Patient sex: F
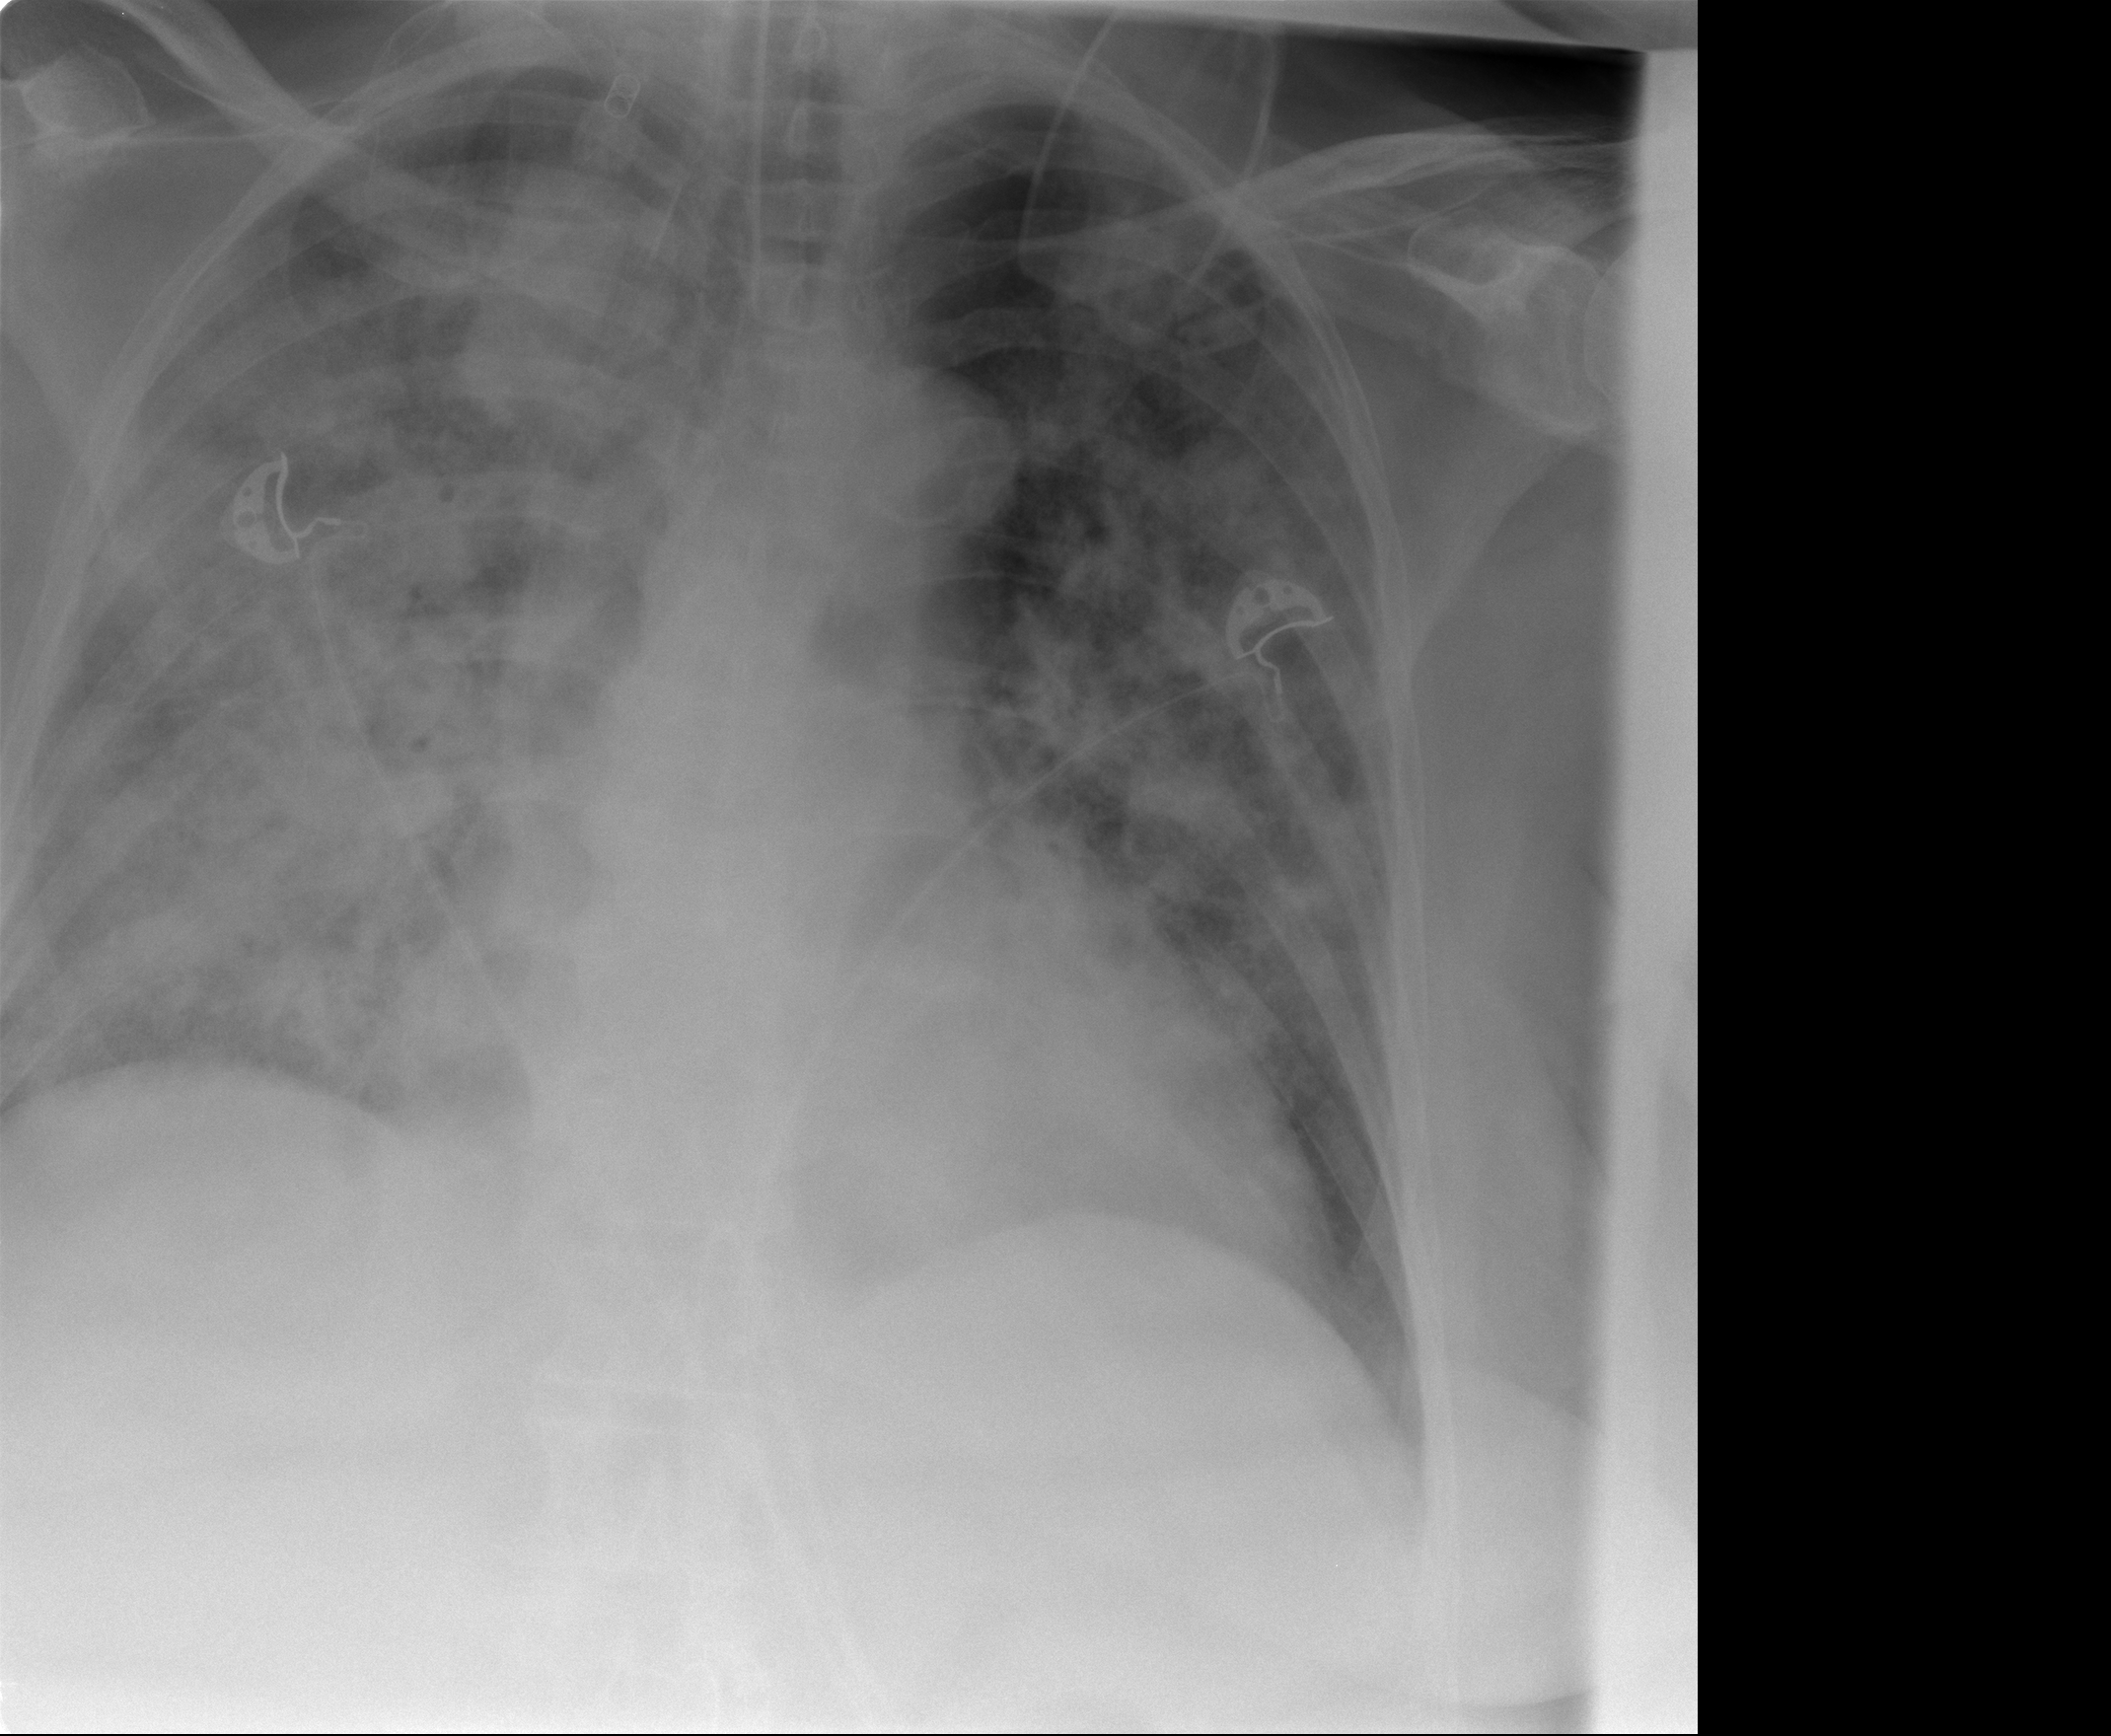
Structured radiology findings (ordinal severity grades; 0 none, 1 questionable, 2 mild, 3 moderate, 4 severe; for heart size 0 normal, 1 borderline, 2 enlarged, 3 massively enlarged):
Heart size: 2
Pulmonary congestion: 0
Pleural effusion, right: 0
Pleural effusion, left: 0
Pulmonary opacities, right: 4
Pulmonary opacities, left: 3
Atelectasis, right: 3
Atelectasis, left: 2